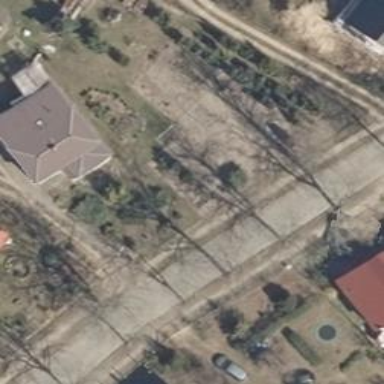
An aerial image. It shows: Residential road with asphalt surface. There is sidewalk on the left side.